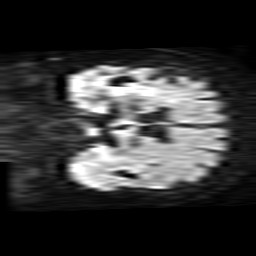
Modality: TRACE
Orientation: coronal
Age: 62
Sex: female
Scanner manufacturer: philips
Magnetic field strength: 1.5 T
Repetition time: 3.786 s
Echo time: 0.09565 s